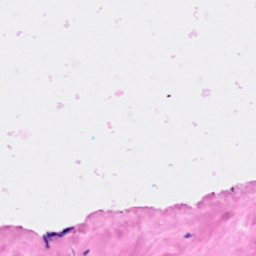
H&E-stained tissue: Breast